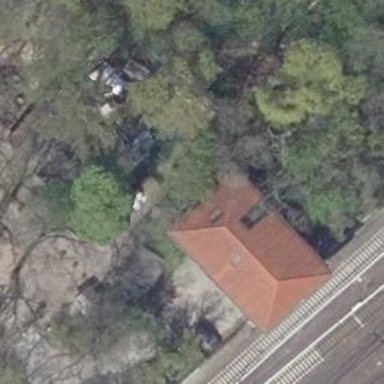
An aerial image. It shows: Hipped roof building serving as signal box for the railway.